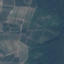
Label: PermanentCrop